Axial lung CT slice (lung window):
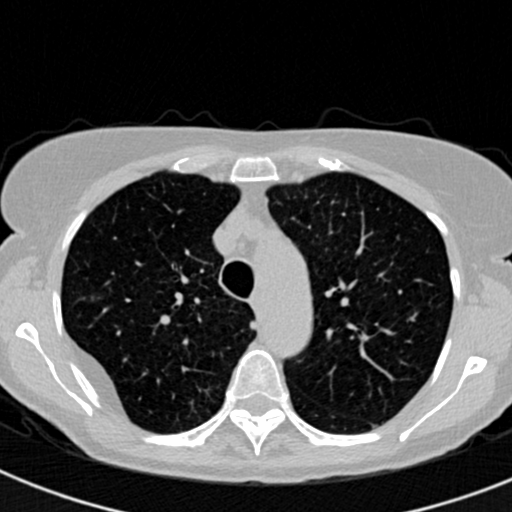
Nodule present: no